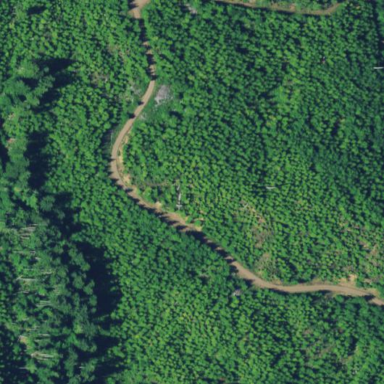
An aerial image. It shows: Forest area.